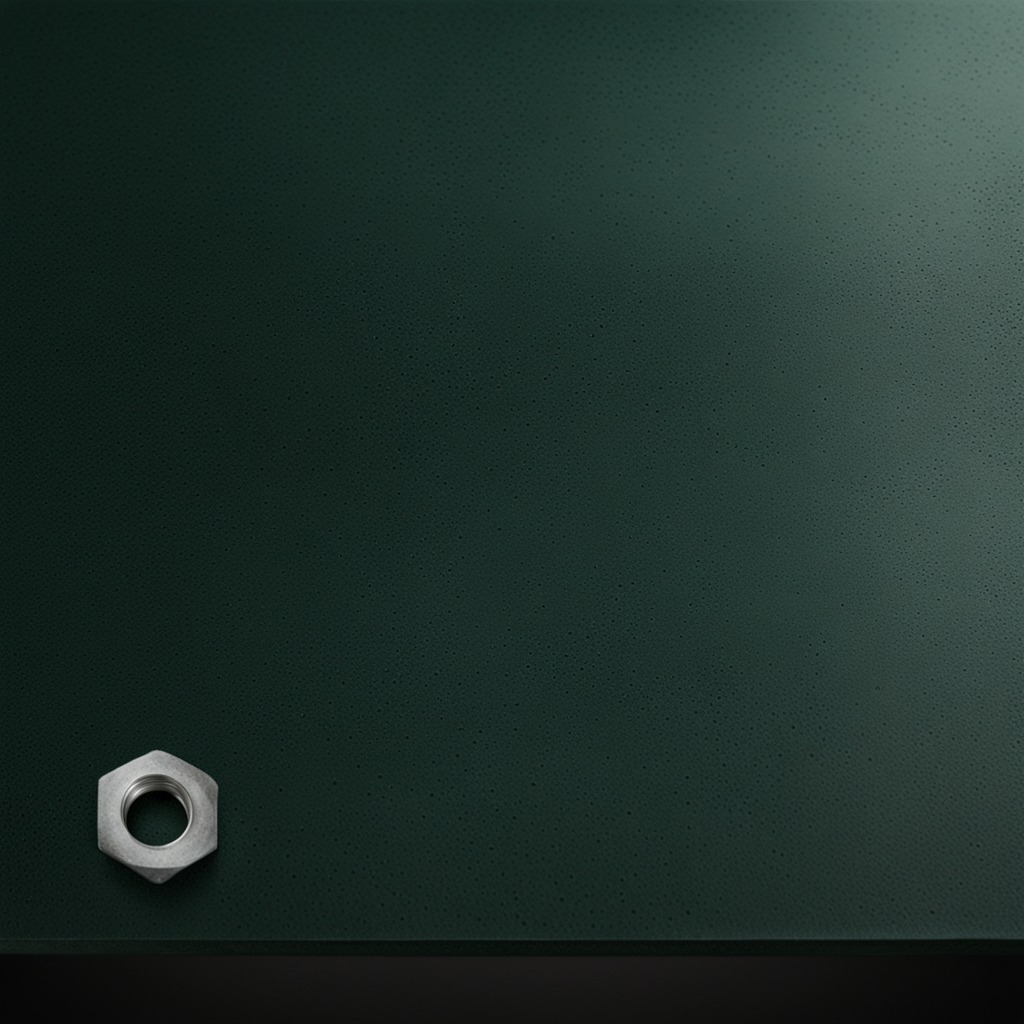
A metal nut lying on the green rubber mat inside a workshop at night dim ambient light soft shadows worn but beneath the mat